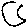
Label: moon